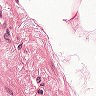
Metastatic tissue present: no